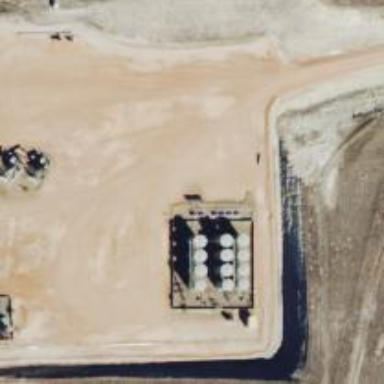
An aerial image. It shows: Storage tank that is man-made.